Question: I've been working on this for a while trying to figure out floating and margins, but I cant seem to get it to work correctly. I think I've done most of everything that the book says to do in this picture, this is what I'm trying to make it look like

I think I might be floating things wrong, everything is just stacking on top of each other on the left side. Here is my fiddle: <URL>
I've been messing around with the floating and just can't seem to get the hang of it.
Here's my css:
'''
header, footer, nav, div, p, body {
font-family: Verdana, Tahoma, "Trebuchet MS", "DejuVu Sans", "Bitstream Vera Sans", sans-serif;
font-size: 1em;
}
header {
background-color: rgb(63, 159, 217);
height: 3em;
}
header .brand {
float: left;
font-family: Vendana, Arial, sans-serif;
padding: 8px 20px 12px;
margin-left: 3em;
font-size: 1.5em;
font-weight: bold;
line-height: 1;
color: #f5f5f5;
text-decoration: none;
}
header nav {
margin: 0.70em 1em 0 0;
}
header ul {
float: left;
margin:0;
padding:0;
}
header li {
padding: 0 1em;
}
header li a:link {
color: #f5f5f5;
text-decoration: none;
}
/* Main structure */
div#container {
}
#main {
margin: 0 20em 0 16em;
}
aside {
}
#rail {
}
/* other common classes */
.well, .alert {
margin-bottom: 2em;
padding: 1em;
}
.well {
float: left;
position: absolute;
width: 15em;
background-color: #f5f5f5;
border: 1px solid #eee;
border: 1px solid rgba(0, 0, 0, 0.05);
}
.well h3 {
float: right;
position: absolute;
width: 19em;
background-color: #b6d1f2;
padding: 1em;
}
.alert {
float: left;
position: absolute;
width: 15em;
background-color: #edebe1;
border-color: #e0d9cb;
color: #817b58;
}
.breadcrumb {
padding: 0.5em 1em;
list-style: none;
background-color: #fbfbfb;
}
/* main styles */
#main {
padding: 0.5em 0.75em;
}
#main h2 {
padding-top: 1em;
font-size: 1.5em;
}
#main h4 {
padding-top: 1.5em;
font-size: 1.2em;
}
#main th {
text-align: left;
}
#main table {
}
#main #yourCompany {
margin-bottom: 1.5em;
font-size: 0.8em;
}
#main #client {
font-size: 0.8em;
}
#main hr {
clear: both;
}
.bigButton {
margin-top: 1em;
background-color: rgb(63, 159, 217);
text-align: center;
color: #f5f5f5;
text-decoration: none;
}
/* left rail styles */
#rail nav {
}
#rail nav ul {
list-style-type:none;
font-size: 1.1em;
}
#rail nav ul li {
margin-bottom: 0.3em;
}
/* right aside styles */
ul#changeList, ul#sellersList, ul#messageList {
background-color: white;
list-style-type:none;
}
ul#changeList li {
overflow: auto;
padding-top: 1em;
}
ul#changeList li p{
padding-top: 0.5em;
}
ul#changeList li span {
min-width: 1.75em;
text-align: right;
font-size: 2em;
padding: 0 1em 0 0;
color: #616466;
text-shadow: 0 1px 1px rgba(0, 0, 0, 0.25);
}
ul#sellersList li, ul#messageList li {
overflow: auto;
padding: 1em 0.25em 0 0;
font-size: 0.75em;
}
ul#sellersList img{
}
ul#sellersList p {
padding-top: 1.5em;
}
ul#messageList img {
padding-right: 0.5em;
}
#messageList li p {
font-size: 0.9em;
padding: 0.3em 0.25em;
}
'''
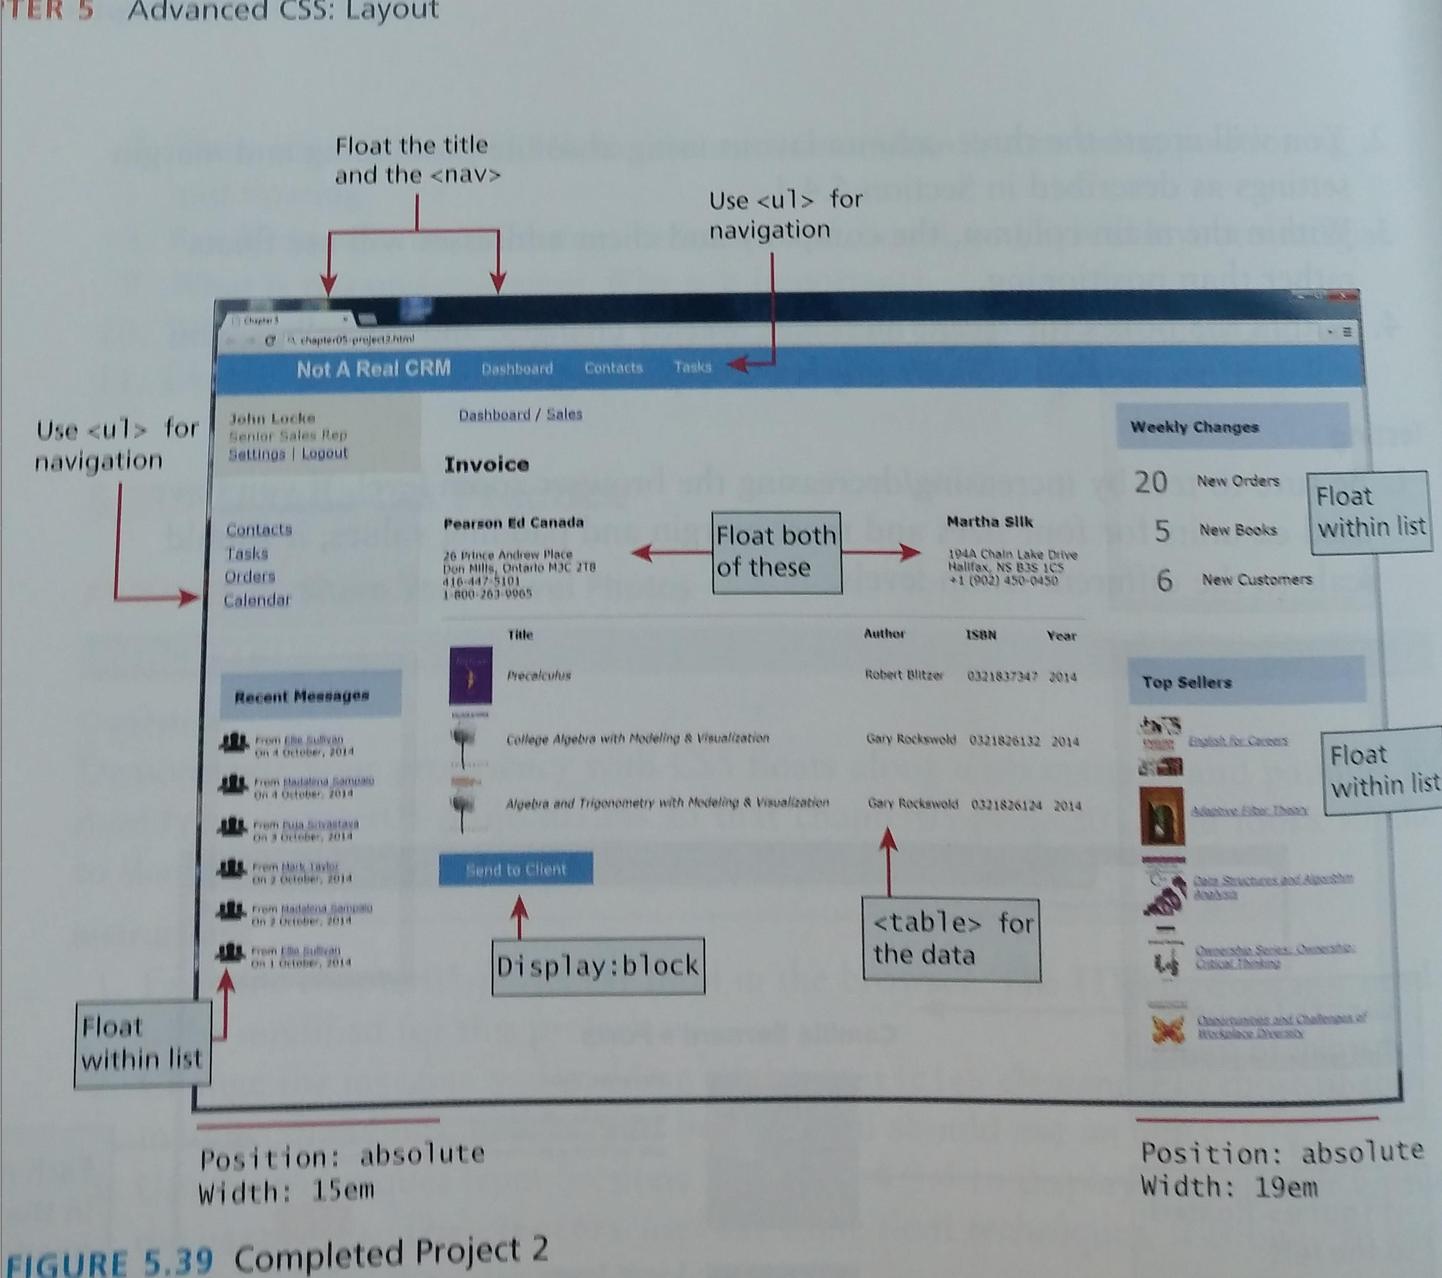
Answer: Try something like this <URL>
'''
header, footer, nav, div, p, body {
font-family: Verdana, Tahoma, "Trebuchet MS", "DejuVu Sans", "Bitstream Vera Sans", sans-serif;
font-size: 1em;
}
header {
background-color: rgb(63, 159, 217);
height: 3em;
}
header .brand {
float: left;
font-family: Vendana, Arial, sans-serif;
padding: 8px 20px 12px;
margin-left: 3em;
font-size: 1.5em;
font-weight: bold;
line-height: 1.2em;
color: #f5f5f5;
text-decoration: none;
}
header nav {
margin: 0.70em 1em 0 0;
}
header ul {
float: left;
margin:0;
padding:0;
}
header li {
list-style:none;
padding: 0 1em;
float:left;
line-height: 3em;
}
header li a:link {
color: #f5f5f5;
text-decoration: none;
}
/* Main structure */
div#container {
}
#main {
margin: 0 20em 0 16em;
}
aside {
}
#rail {
}
/* other common classes */
.well, .alert {
margin-bottom: 2em;
padding: 1em;
}
.well {
float: left;
position: absolute;
width: 15em;
background-color: #f5f5f5;
border: 1px solid #eee;
border: 1px solid rgba(0, 0, 0, 0.05);
}
.well h3 {
float: right;
position: absolute;
width: 19em;
background-color: #b6d1f2;
padding: 1em;
}
.alert {
float: left;
position: absolute;
width: 15em;
background-color: #edebe1;
border-color: #e0d9cb;
color: #817b58;
}
.breadcrumb {
padding: 0.5em 1em;
list-style: none;
background-color: #fbfbfb;
}
/* main styles */
#main {
padding: 0.5em 0.75em;
width: 60%;
}
#main h2 {
padding-top: 1em;
font-size: 1.5em;
}
#main h4 {
padding-top: 1.5em;
font-size: 1.2em;
}
#main th {
text-align: left;
}
#main table {
}
#main #yourCompany {
float:left;
margin-bottom: 1.5em;
font-size: 0.8em;
}
#main #client {
float:right;
font-size: 0.8em;
}
#main hr {
clear: both;
}
.bigButton {
margin-top: 1em;
background-color: rgb(63, 159, 217);
text-align: center;
color: #f5f5f5;
text-decoration: none;
}
/* left rail styles */
#rail {
width:20%
}
#rail nav {
}
#rail nav ul {
list-style-type:none;
font-size: 1.1em;
}
#rail nav ul li {
margin-bottom: 0.3em;
}
/* right aside styles */
ul#changeList, ul#sellersList, ul#messageList {
background-color: white;
list-style-type:none;
}
ul#changeList li {
overflow: auto;
padding-top: 1em;
}
ul#changeList li p{
padding-top: 0.5em;
}
ul#changeList li span {
min-width: 1.75em;
text-align: right;
font-size: 2em;
padding: 0 1em 0 0;
color: #616466;
text-shadow: 0 1px 1px rgba(0, 0, 0, 0.25);
}
ul#sellersList li, ul#messageList li {
overflow: auto;
padding: 1em 0.25em 0 0;
font-size: 0.75em;
}
ul#sellersList img{
}
ul#sellersList p {
padding-top: 1.5em;
}
ul#messageList img {
padding-right: 0.5em;
}
#messageList li p {
font-size: 0.9em;
padding: 0.3em 0.25em;
}
aside{width:20%}
table img{
width: 150px;
height: 150px;
background: #333;
}
'''